Question: I'm messing around with Handlebars and I'm trying to precompile templates using Grunt. Its output, though, is different from the regular handlebars cli output.
Grunt gives the following output:
'''
this["tpl"] = this["tpl"] || {};
this["tpl"]["templates"] = this["tpl"]["templates"] || {};
this["tpl"]["templates"]["assets/src/templates/test.hbs"] = Handlebars.template({"compiler":[6,">= 2.0.0-beta.1"],"main":function(depth0,helpers,partials,data) {
var helper, functionType="function", helperMissing=helpers.helperMissing, escapeExpression=this.escapeExpression;
return "<h1>"
+ escapeExpression(((helper = (helper = helpers.title || (depth0 != null ? depth0.title : depth0)) != null ? helper : helperMissing),(typeof helper === functionType ? helper.call(depth0, {"name":"title","hash":{},"data":data}) : helper)))
+ "</h1>
<p>"
+ escapeExpression(((helper = (helper = helpers.body || (depth0 != null ? depth0.body : depth0)) != null ? helper : helperMissing),(typeof helper === functionType ? helper.call(depth0, {"name":"body","hash":{},"data":data}) : helper)))
+ "</p>";
},"useData":true});
'''
The regular output is this:
'''
(function() {
var template = Handlebars.template, templates = Handlebars.templates = Handlebars.templates || {};
templates['test.hbs'] = template({"compiler":[6,">= 2.0.0-beta.1"],"main":function(depth0,helpers,partials,data) {
var helper, alias1=helpers.helperMissing, alias2="function", alias3=this.escapeExpression;
return "<h1>"
+ alias3(((helper = (helper = helpers.title || (depth0 != null ? depth0.title : depth0)) != null ? helper : alias1),(typeof helper === alias2 ? helper.call(depth0,{"name":"title","hash":{},"data":data}) : helper)))
+ "</h1>
<p>"
+ alias3(((helper = (helper = helpers.body || (depth0 != null ? depth0.body : depth0)) != null ? helper : alias1),(typeof helper === alias2 ? helper.call(depth0,{"name":"body","hash":{},"data":data}) : helper)))
+ "</p>";
},"useData":true});
})();
'''
Loading my template from Grunt, like this, doesn't work:
'''
$.getJSON('assets/src/data/data.json', function(data) {
var testTemplate = tpl['test.hbs'];
var testHtml = testTemplate(data);
$('body').append(testHtml);
});
'''
While loading my template like this works:
'''
<script>
$.getJSON('assets/src/data/data.json', function(data) {
var testTemplate = Handlebars.templates['test.hbs'];
var testHtml = testTemplate(data);
$('body').append(testHtml);
});
</script>
'''
My Gruntfile is as follows:
'''
module.exports = function(grunt) {
'use strict';
grunt.initConfig({
pkg: grunt.file.readJSON('package.json'),
handlebars: {
compile: {
options: {
namespace: 'tpl.templates',
},
files: {
"assets/build/templates/alltemplates.js": "assets/src/templates/*.hbs"
}
}
},
// etc.
'''
And this is the file structure:

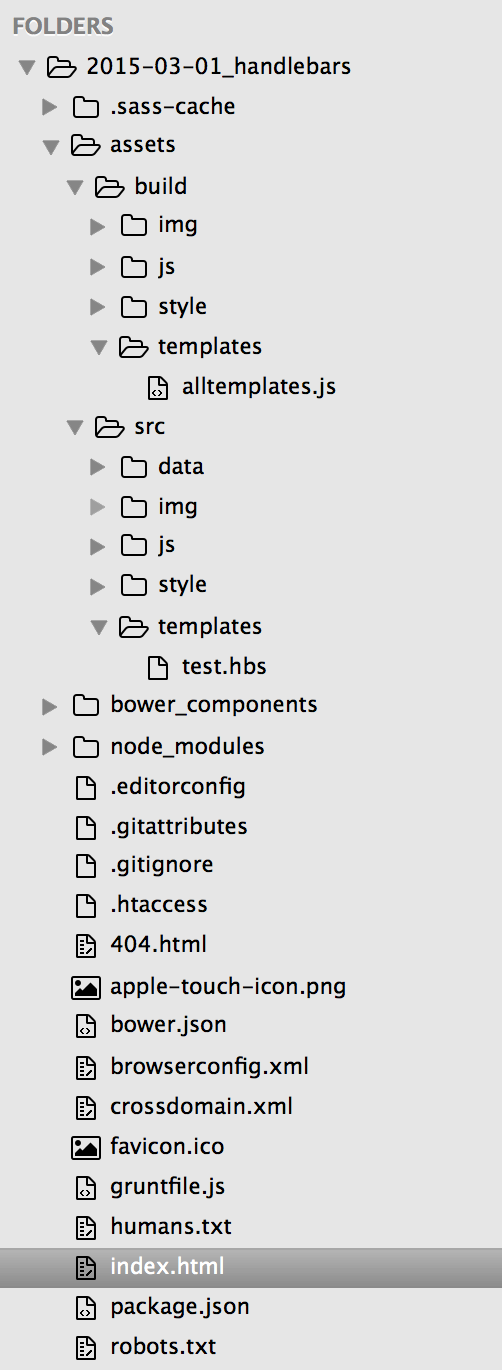
Answer: So I just figured out that the problem is in the namespace option in the gruntfile.
Removing the namespace, which results in the default namespace 'JST' and then inspecting the JST object in the console gave the first hint:
'''
Object {assets/src/templates/test.hbs: function}
'''
So the correct way to call the template would then be:
'''
var testTemplate = JST['assets/src/templates/test.hbs'];
'''
So with a namespace the gruntfile would read:
'''
module.exports = function(grunt) {
'use strict';
grunt.initConfig({
pkg: grunt.file.readJSON('package.json'),
handlebars: {
compile: {
options: {
namespace: 'tpl',
},
files: {
"assets/build/templates/alltemplates.js": "assets/src/templates/*.hbs"
}
}
},
'''
(etc.)
And the way to call the template:
'''
var testTemplate = tpl['assets/src/templates/test.hbs'];
'''